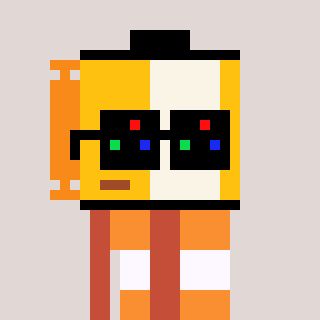
a pixel art character with square black sunglasses, a film roll-shaped head and a rust-colored body on a warm background